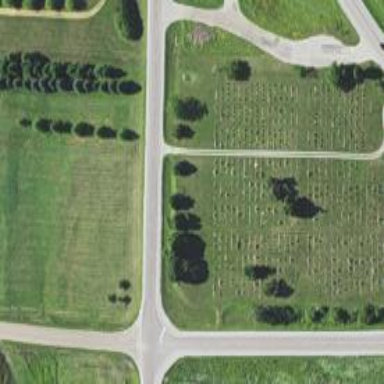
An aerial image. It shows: Cemetery.